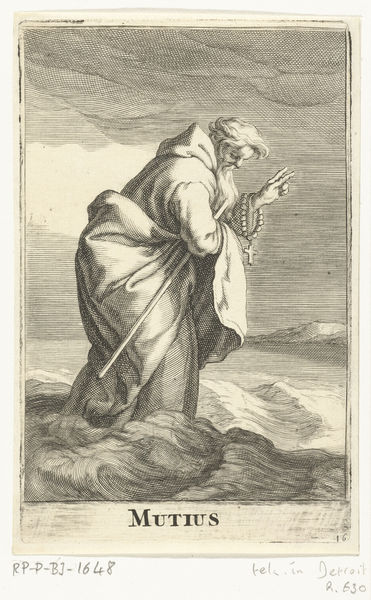
Titel: Heilige Mutius
Künstler: Frederick Bloemaert
Standort: Amsterdam
Institution: Rijksmuseum
Schlagwörter: priest, religious, robes, white, black, gray, grey, hair, nose, old, robe, print, hand, clouds, greek, man, mythology, sky, hill, mountain, ocean, sea, water, waves, drawing, paper, black and white, coat, etching, sketch, walking, beard, saint, cross, sculpture, storm, wind, jesus, walk, monk, engraving, religion, fingers, god, crucifix, peace, blessing, gesture, stick, pray, staff, prophet, praying, latin, text, apostle, hood, apostel, miracle, 1648, rosary, poseidon, mute, beads, 16, storn, mutius, triton, greek god, religiouy, chaplet, detroit, rosary beads